Question: ### Goal
Given an array of elements and criteria to determine if two elements are the 'same', return a new array where runs of consecutive 'same' elements have been removed to leave only the end points. For example:
'''
a = [ {k:'a',v:1}, {k:'b',v:1}, {k:'c',v:1},
{k:'d',v:2}, {k:'e',v:2},
{k:'f',v:3}, {k:'g',v:3}, {k:'h',v:3}, {k:'i',v:3}, {k:'j',v:3},
{k:'k',v:2},
{k:'l',v:4}, {k:'m',v:4}, {k:'n',v:4}, {k:'o',v:4} ]
b = a.collapse_consecutive{ |h| h[:v] }
#=> [ {k:'a',v:1}, {k:'c',v:1},
#=> {k:'d',v:2}, {k:'e',v:2},
#=> {k:'f',v:3}, {k:'j',v:3},
#=> {k:'k',v:2},
#=> {k:'l',v:4}, {k:'o',v:4} ]
'''
### Motivation
When plotting points on a line graph a series of consecutive same-valued results have no effect on the graph except at the end points. In the graph below the black samples have no effect on the final graph. I am storing finely-sampled graphs and would ideally like to remove all irrelevant samples.

For this question I am simplifying the problem to only remove the black dots on horizontal sections, since identifying points that fall along angled linear sections is (a) harder and (b) more rare (in my case).
### Current Progress
The best that I've come up with so far is this solution that relies upon array indexing:
'''
class Array
def collapse_consecutive
select.with_index{ |o,i|
i==0 || yield(self[i-1])!=yield(o) ||
!self[i+1] || yield(self[i+1])!=yield(o)
end
end
end
'''
This works, but relying upon array indexing in Ruby is usually "code smell": an indication that there is a more elegant implementation available.
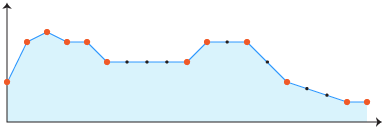
Answer: Use <URL>:
'''
a.chunk { |h| h[:v] }.flat_map { |c| [c[1][0],c[1][-1]].uniq }
'''
> [{:k=>"a", :v=>1}, {:k=>"c", :v=>1}, {:k=>"d", :v=>2}, {:k=>"e", :v=>2}, {:k=>"f", :v=>3}, {:k=>"j", :v=>3}, {:k=>"k", :v=>2}, {:k=>"l", :v=>4}, {:k=>"o", :v=>4}]